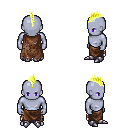
a pixel art fantasy rpg character, male body template, dark elf, purple skin, brown tattered cape, robe skirt, gold mohawk hairstyle, metal boots, four views (front, back, left, right), 2x2 character sprite sheet, small pixel art, hard edges, no anti-aliasing